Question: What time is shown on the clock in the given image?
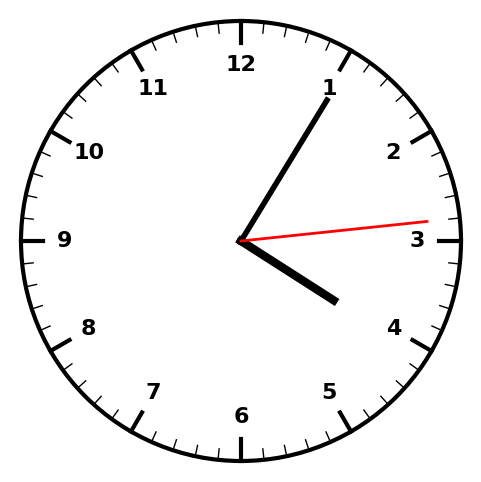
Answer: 04:05:14